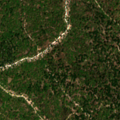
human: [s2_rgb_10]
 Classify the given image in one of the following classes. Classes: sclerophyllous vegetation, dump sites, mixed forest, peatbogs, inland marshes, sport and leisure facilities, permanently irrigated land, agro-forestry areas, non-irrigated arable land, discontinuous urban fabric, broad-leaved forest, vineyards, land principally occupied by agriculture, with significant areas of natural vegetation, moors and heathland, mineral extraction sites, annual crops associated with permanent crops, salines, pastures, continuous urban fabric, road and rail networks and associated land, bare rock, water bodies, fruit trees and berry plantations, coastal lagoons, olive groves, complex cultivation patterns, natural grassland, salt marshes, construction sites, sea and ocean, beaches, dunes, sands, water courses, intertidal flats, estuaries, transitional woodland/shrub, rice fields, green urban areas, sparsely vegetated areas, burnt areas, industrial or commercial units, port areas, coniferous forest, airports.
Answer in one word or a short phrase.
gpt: continuous urban fabric